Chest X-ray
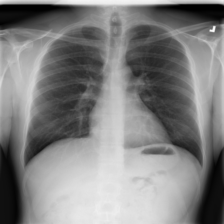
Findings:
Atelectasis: negative
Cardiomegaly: negative
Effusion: negative
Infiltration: positive
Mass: negative
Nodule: negative
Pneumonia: negative
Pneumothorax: negative
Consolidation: negative
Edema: negative
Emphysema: negative
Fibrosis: negative
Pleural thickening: negative
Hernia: negative